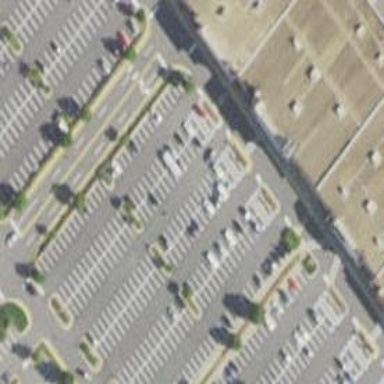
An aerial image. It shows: Parking space.